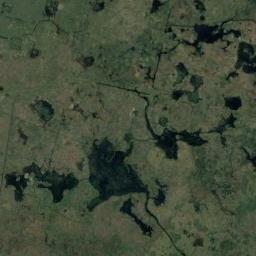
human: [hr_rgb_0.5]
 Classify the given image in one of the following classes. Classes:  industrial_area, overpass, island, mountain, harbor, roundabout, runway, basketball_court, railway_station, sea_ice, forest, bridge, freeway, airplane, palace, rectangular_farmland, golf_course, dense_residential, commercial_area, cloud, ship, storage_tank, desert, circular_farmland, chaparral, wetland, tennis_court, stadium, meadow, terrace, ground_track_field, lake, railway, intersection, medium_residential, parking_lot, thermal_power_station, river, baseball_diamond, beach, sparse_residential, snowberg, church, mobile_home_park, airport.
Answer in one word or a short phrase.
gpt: wetland